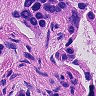
Metastatic tissue present: yes